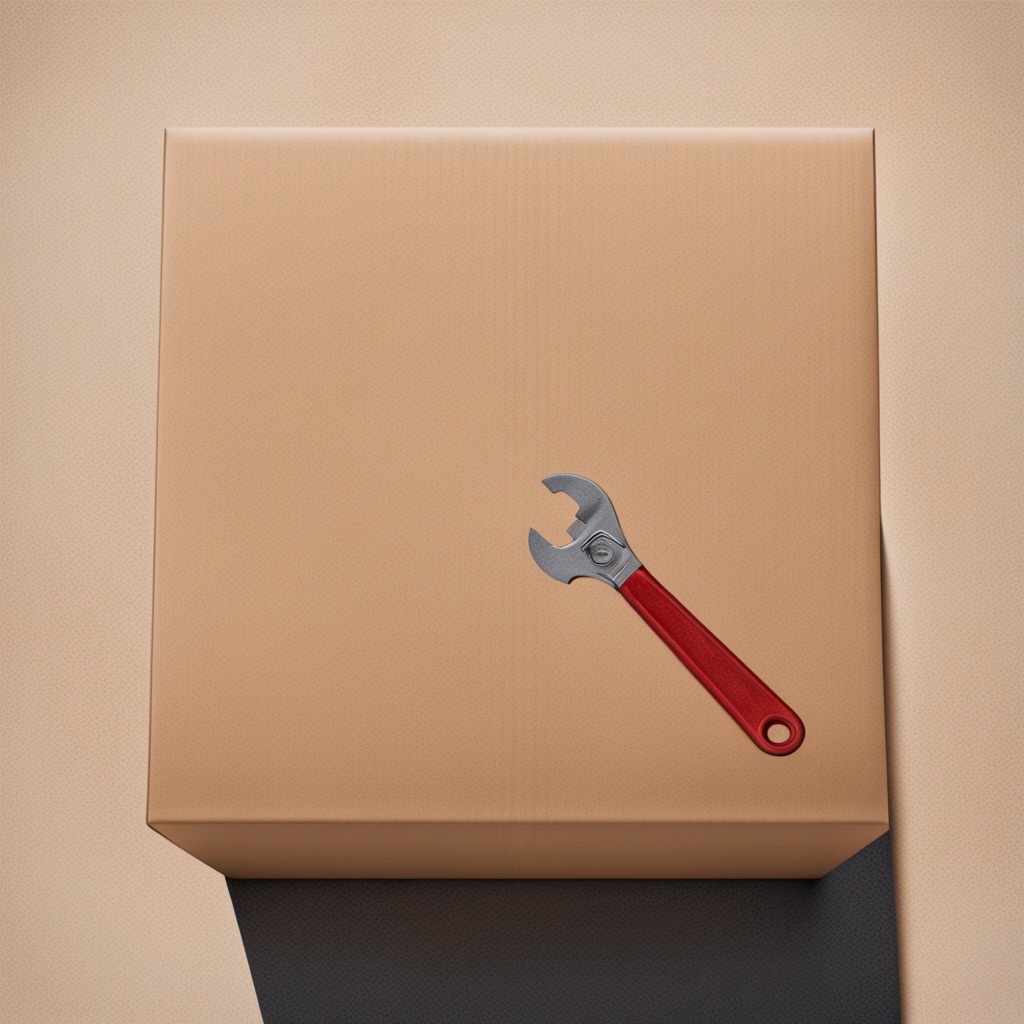
An wrench is lying on a clean dry cardboard box surface in an outdoor workshop during daytime bright natural light soft shadows slightly creased but